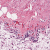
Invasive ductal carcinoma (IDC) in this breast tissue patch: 0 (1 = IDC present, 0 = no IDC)